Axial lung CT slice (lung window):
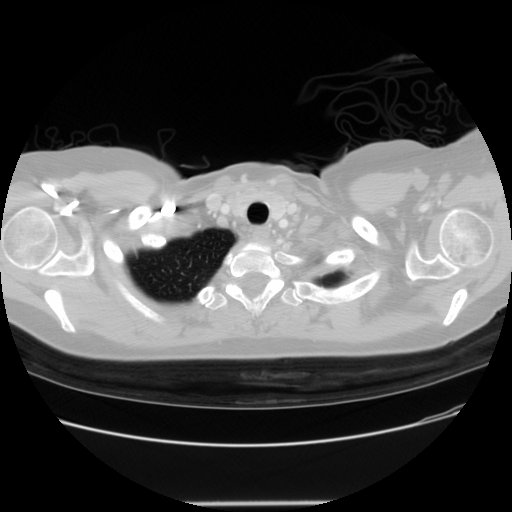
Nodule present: no